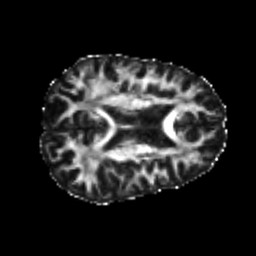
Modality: FA
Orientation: axial
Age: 25
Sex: female
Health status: healthy
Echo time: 0.074 s